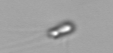
Label: Chaetoceros_subtilis